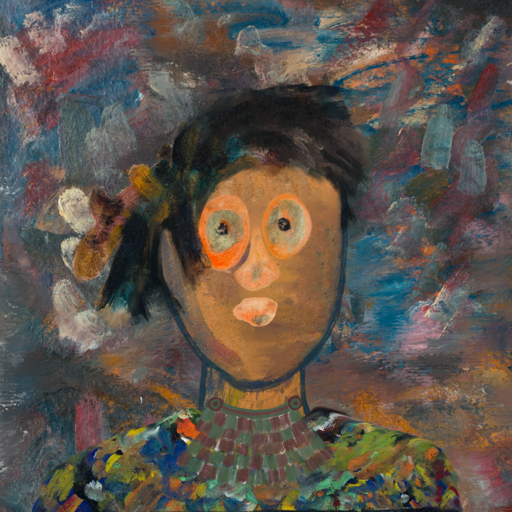
Background: Boggyland, Head And Neck Front: In_The_Sun, Face Front: Childish, Bust: An_Impression, Hair Front: Pipe, Head Accessory: Blank, Second Necklace: After_Raid, Necklace: Blank, Baby: Blank